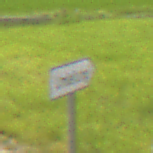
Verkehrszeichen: UmleitungswegweiserRechtsweisend
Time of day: Midday
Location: Outdoor (RoadRail)
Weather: PartlyCloudy
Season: NotSpecified
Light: Natural